Question: I'm trying to query my data which records multiple user entries for multiple client data in a single table distinguished by a unique group activity id.
Please see my table and intended output.

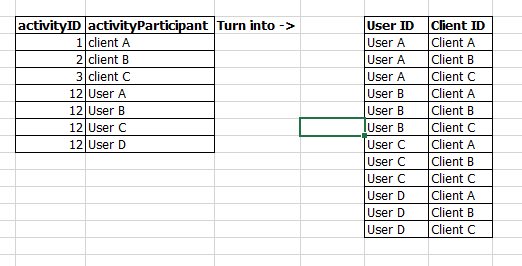
Answer: Looks to me as though you simply want all combinations of participants that are 'Users' with participants that are 'Clients' ...
'''
-- Prep Work
IF OBJECT_ID('tempdb..#Table') IS NOT NULL DROP TABLE #Table
SELECT * INTO #Table FROM (VALUES
(1, 'Client A'),
(2, 'Client B'),
(3, 'Client C'),
(12, 'User A'),
(12, 'User B'),
(12, 'User C'),
(12, 'User D')
) S(activityId, activityParticipant)
'''
Try this query against 'your' table ....
'''
-- Actual Query
SELECT
U.activityParticipant,
C.activityParticipant
FROM
(SELECT activityParticipant FROM #Table WHERE activityParticipant LIKE 'User%') U
CROSS JOIN
(SELECT activityParticipant FROM #Table WHERE activityParticipant LIKE 'Client%') C
ORDER BY
U.activityParticipant,
C.activityParticipant
'''